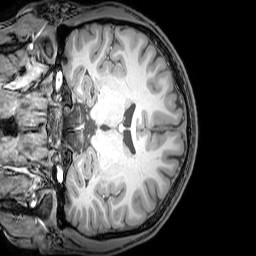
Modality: T1w
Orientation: coronal
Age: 22
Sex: male
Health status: healthy
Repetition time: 0.081 s
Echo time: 0.037 s